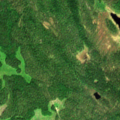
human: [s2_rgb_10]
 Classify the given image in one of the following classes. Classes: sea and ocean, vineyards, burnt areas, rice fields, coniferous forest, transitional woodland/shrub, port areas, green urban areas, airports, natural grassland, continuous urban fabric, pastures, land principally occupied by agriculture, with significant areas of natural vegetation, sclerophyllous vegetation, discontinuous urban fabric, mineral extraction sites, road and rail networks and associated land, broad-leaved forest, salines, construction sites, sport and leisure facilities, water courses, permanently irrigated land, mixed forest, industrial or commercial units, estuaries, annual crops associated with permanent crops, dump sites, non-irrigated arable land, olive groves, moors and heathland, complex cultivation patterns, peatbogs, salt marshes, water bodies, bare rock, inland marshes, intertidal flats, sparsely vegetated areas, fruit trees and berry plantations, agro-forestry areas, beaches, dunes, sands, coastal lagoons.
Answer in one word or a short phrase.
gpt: coniferous forest, transitional woodland/shrub